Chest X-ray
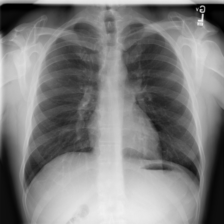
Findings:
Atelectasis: negative
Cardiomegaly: negative
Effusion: negative
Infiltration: negative
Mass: negative
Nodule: negative
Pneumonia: negative
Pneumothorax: negative
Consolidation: negative
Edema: negative
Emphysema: negative
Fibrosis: negative
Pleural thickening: negative
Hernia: negative